Question: Just starting learning databases, in the following screenshots, why isn't the Primary Key lighting up for the column CustomerID? According to the indexes and the SQL query it is the Primary Key. I can't click on the icon, and I can't find anywhere else to make it the primary key.
'''''
SQL result
Host: 127.0.0.1
Database: WMCRM
Generation Time: Nov 29, 2013 at 08:27 PM
Generated by: phpMyAdmin 4.0.4.1 / MySQL 5.5.32
SQL query: show create table CUSTOMER;
Rows: 1
This table does not contain a unique column. Grid edit, checkbox, Edit, Copy and Delete features are not available.
Table Create Table
CUSTOMER CREATE TABLE customer (
CustomerID int(11) NOT NULL AUTO_INCREMENT,
LastName text NOT NULL,
FirstName text NOT NULL,
Address text NOT NULL,
City text NOT NULL,
State text NOT NULL,
ZIP text NOT NULL,
Phone text NOT NULL,
Fax text NOT NULL,
Email text NOT NULL,
PRIMARY KEY (CustomerID)
) ENGINE=InnoDB DEFAULT CHARSET=utf8
'''
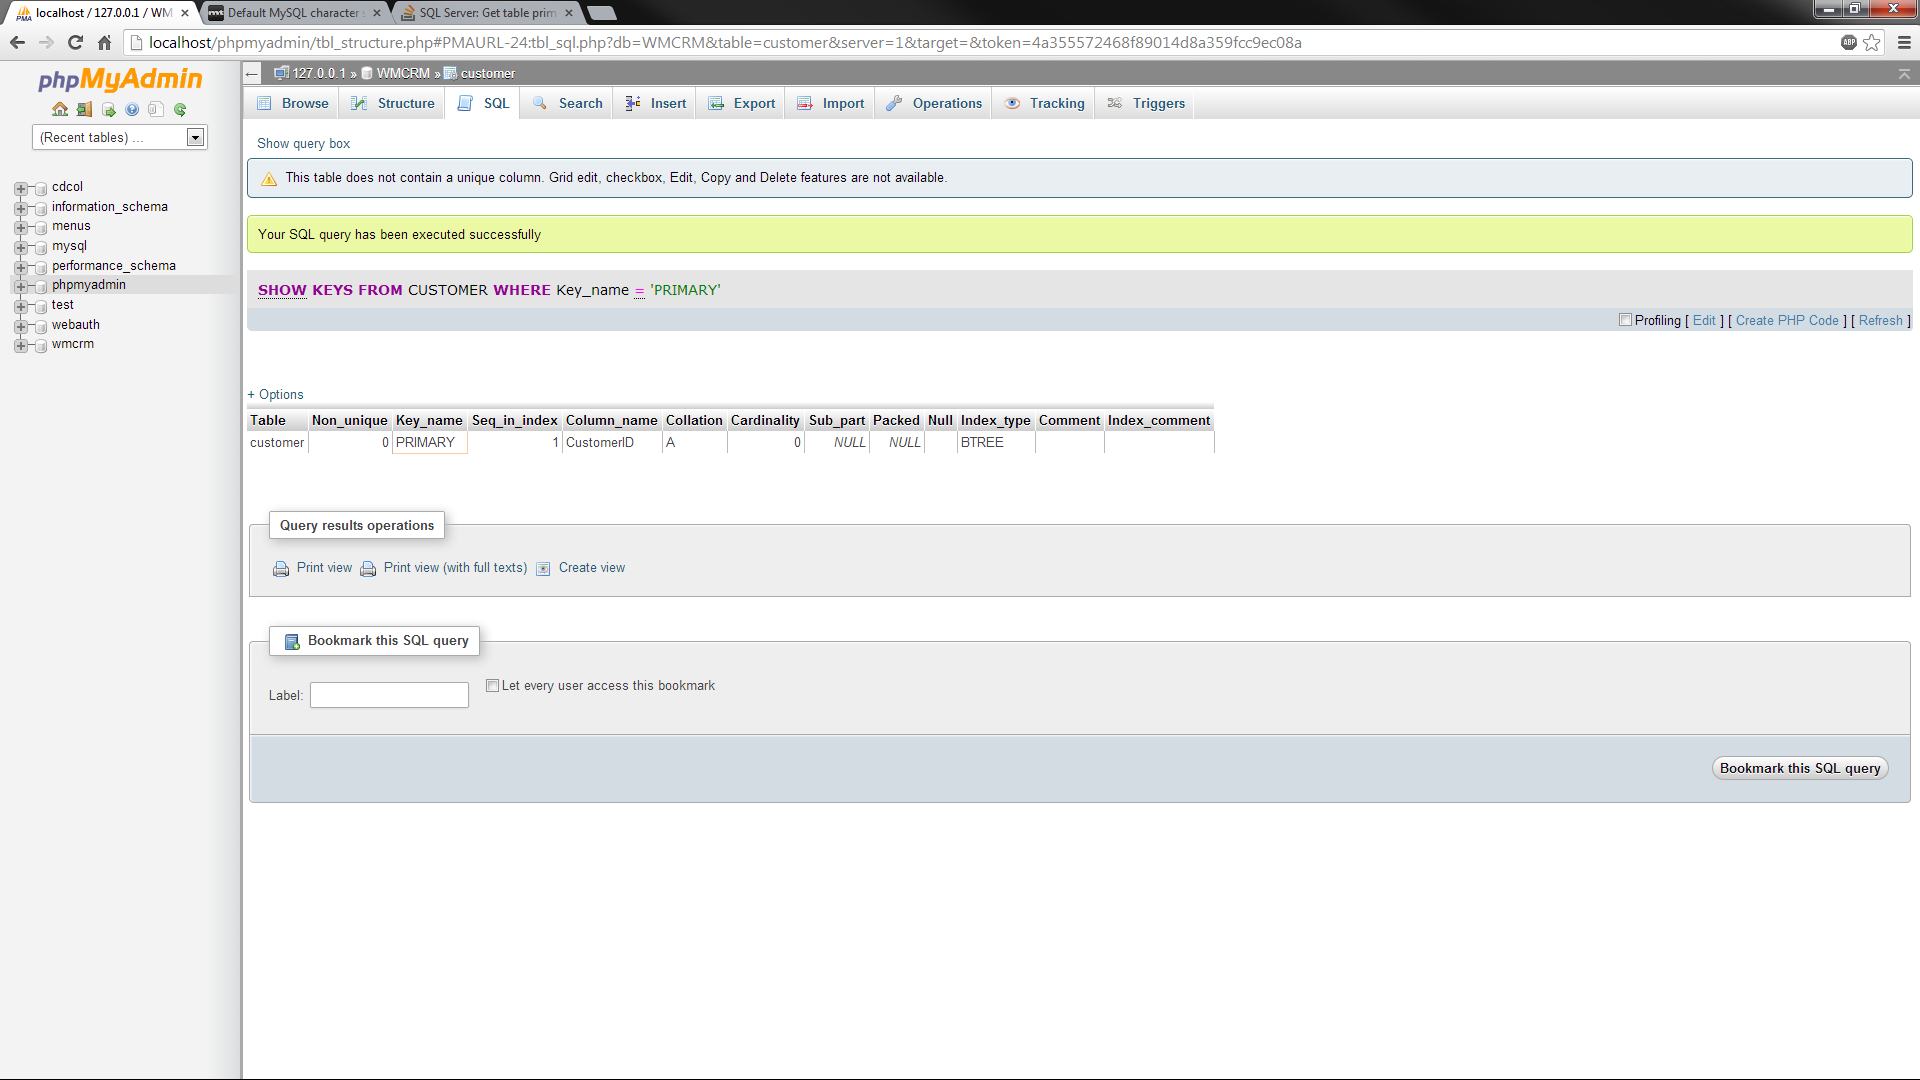
Answer: The Primary key icon or link is available only when the action can be done. Is this situation, because this column is already the primary key, the action of making it the primary key is not possible.